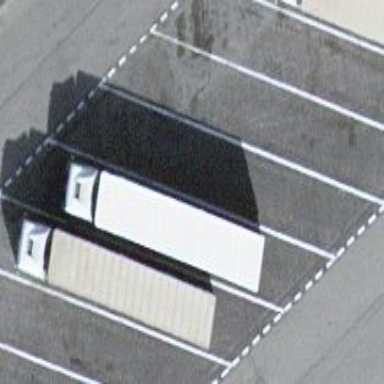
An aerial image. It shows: Parking space reserved for heavy goods vehicles (HGV).